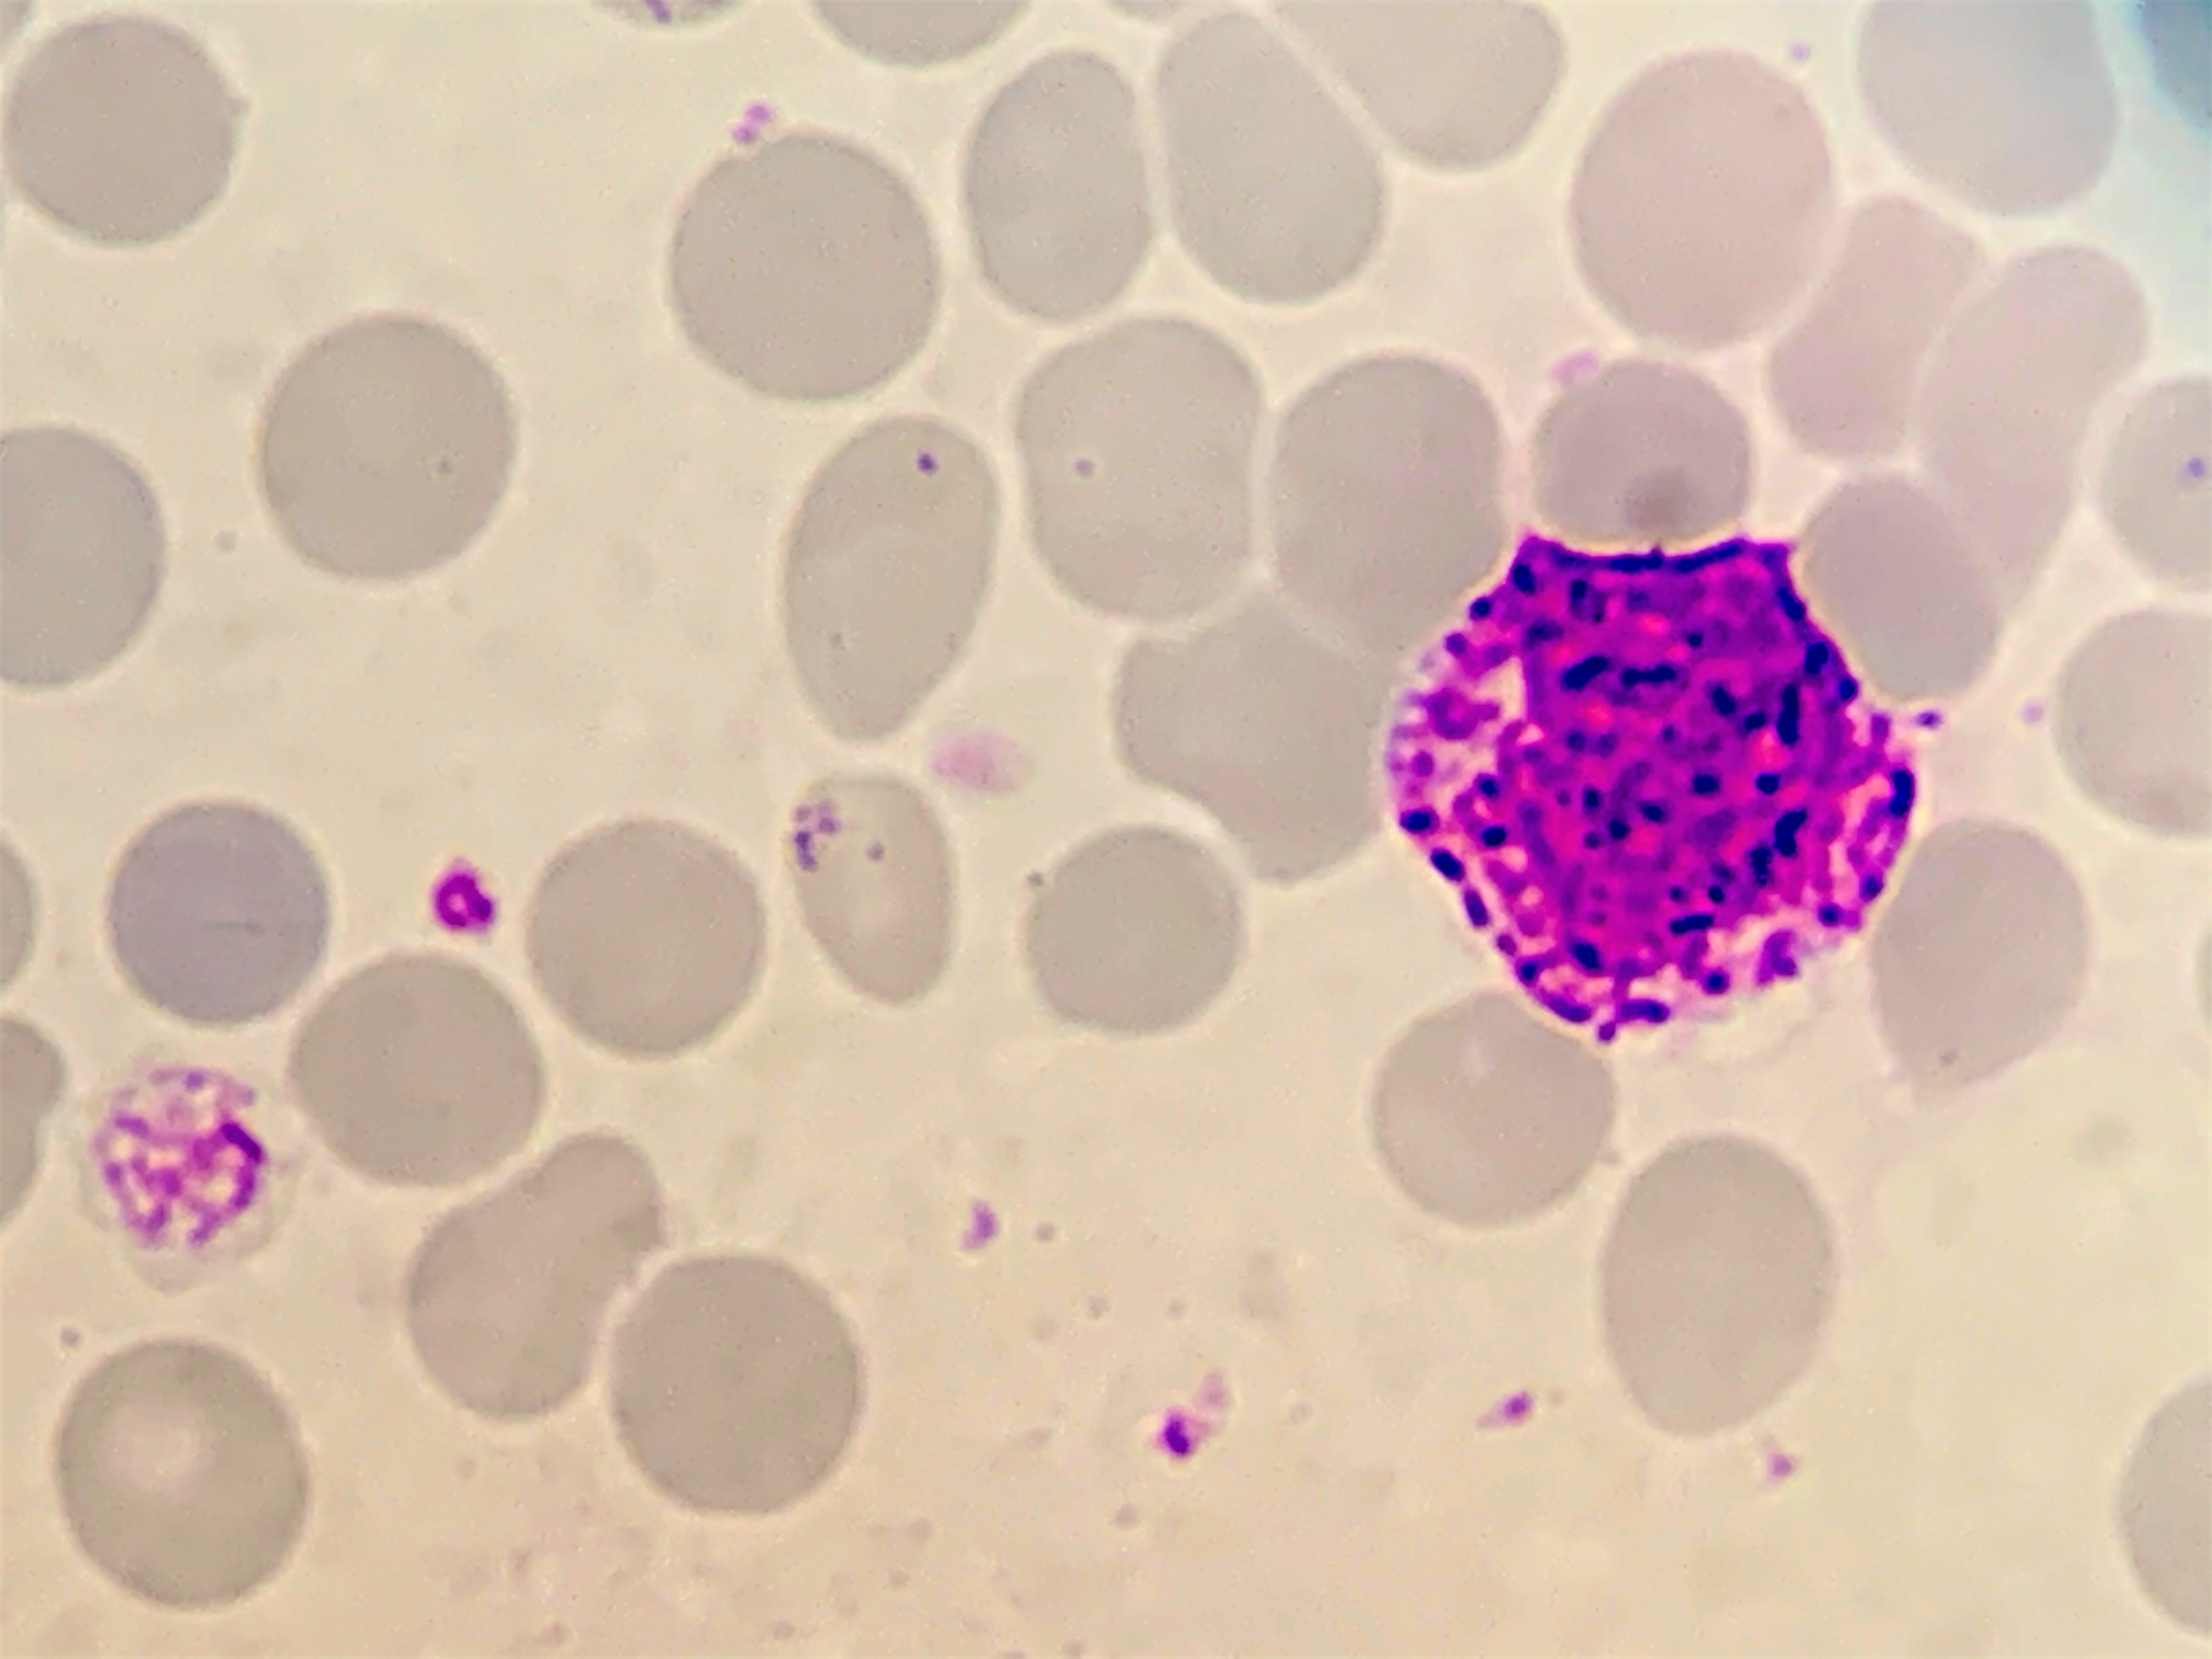
Cell type: BASOPHILS